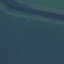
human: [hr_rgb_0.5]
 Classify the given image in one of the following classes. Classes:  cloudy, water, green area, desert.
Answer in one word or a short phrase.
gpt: water